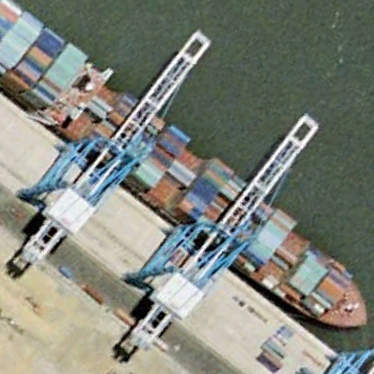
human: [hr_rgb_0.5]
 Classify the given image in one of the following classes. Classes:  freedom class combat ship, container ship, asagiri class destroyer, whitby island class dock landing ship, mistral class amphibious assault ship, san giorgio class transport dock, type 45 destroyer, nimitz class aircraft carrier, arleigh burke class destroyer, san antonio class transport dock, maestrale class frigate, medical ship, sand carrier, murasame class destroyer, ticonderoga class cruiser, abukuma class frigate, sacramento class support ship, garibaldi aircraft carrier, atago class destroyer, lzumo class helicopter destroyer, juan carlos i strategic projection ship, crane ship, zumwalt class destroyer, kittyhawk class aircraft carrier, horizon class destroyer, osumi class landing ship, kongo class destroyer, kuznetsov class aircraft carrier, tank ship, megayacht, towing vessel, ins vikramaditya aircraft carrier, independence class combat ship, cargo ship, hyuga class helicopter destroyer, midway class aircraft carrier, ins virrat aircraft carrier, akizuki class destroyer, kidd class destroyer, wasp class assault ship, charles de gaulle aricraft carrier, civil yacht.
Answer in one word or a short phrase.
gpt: Container ship